Field crop: maize
Growth stage: 2
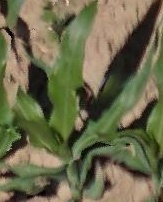
Species: maize